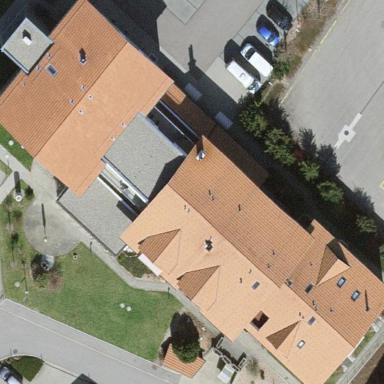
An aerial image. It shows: Nursing home building.